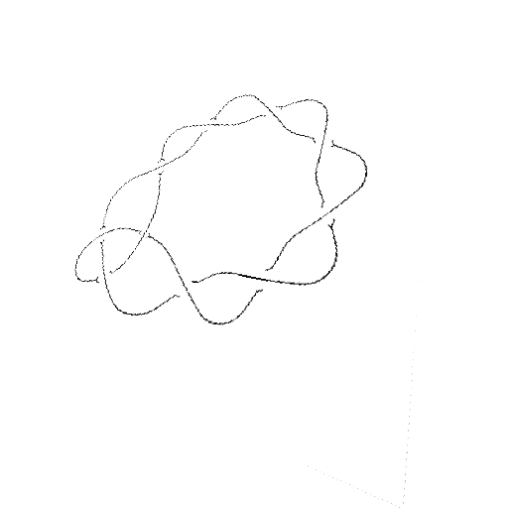
Crossing number: 10